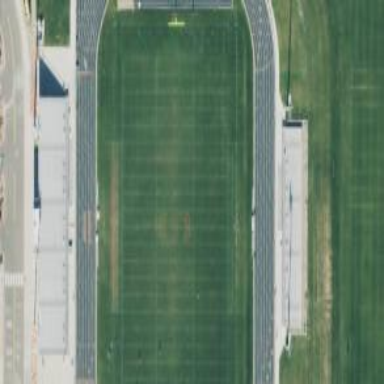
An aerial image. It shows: Pitch for American football.